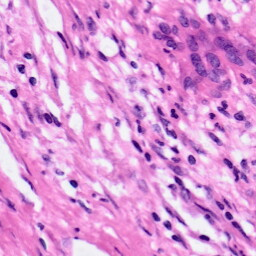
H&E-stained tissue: Pancreatic